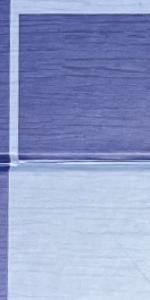
Label: Empty